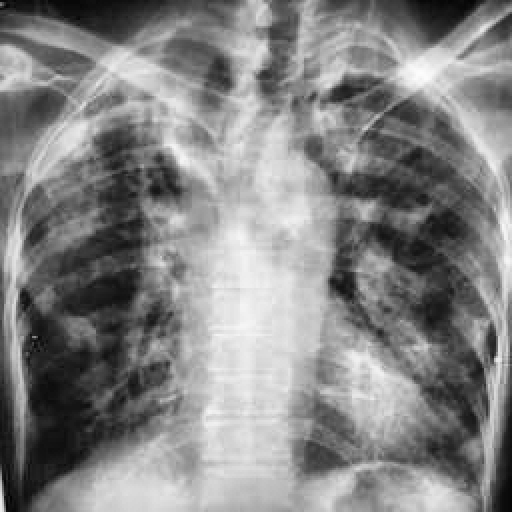
Finding: TUBERCULOSIS